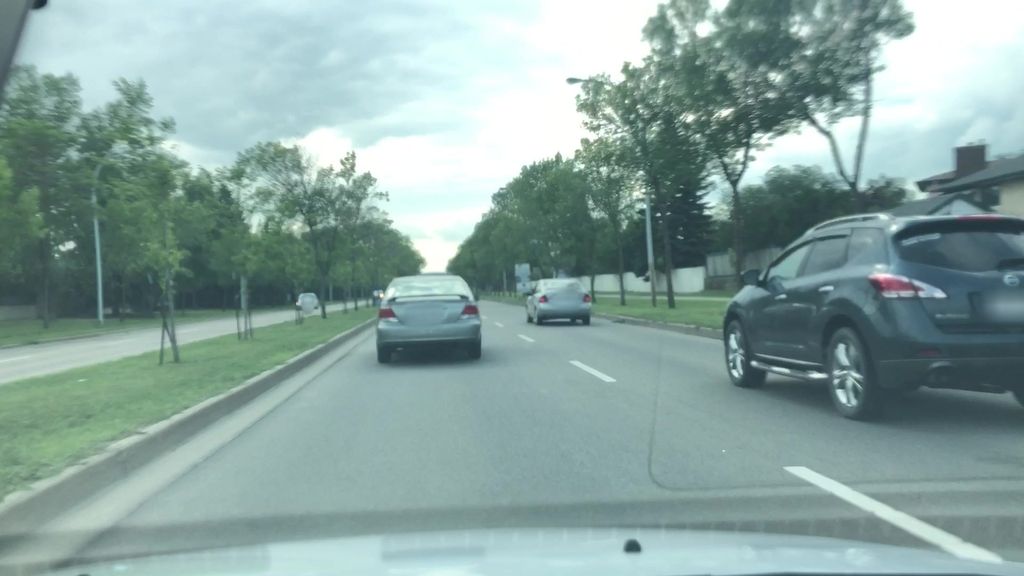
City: edmonton